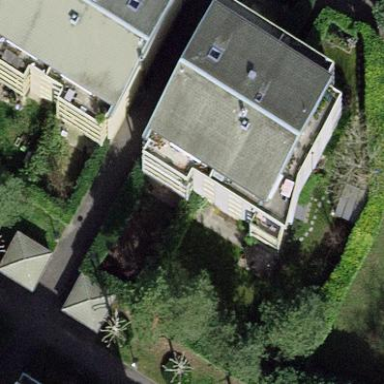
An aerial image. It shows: Garden enclosed by fence.